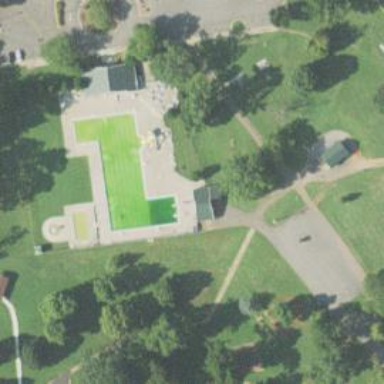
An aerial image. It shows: Water slide attraction.